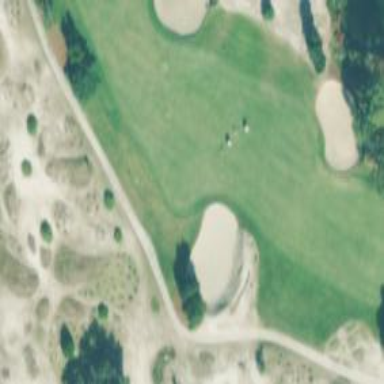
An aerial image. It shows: View of golf hole.